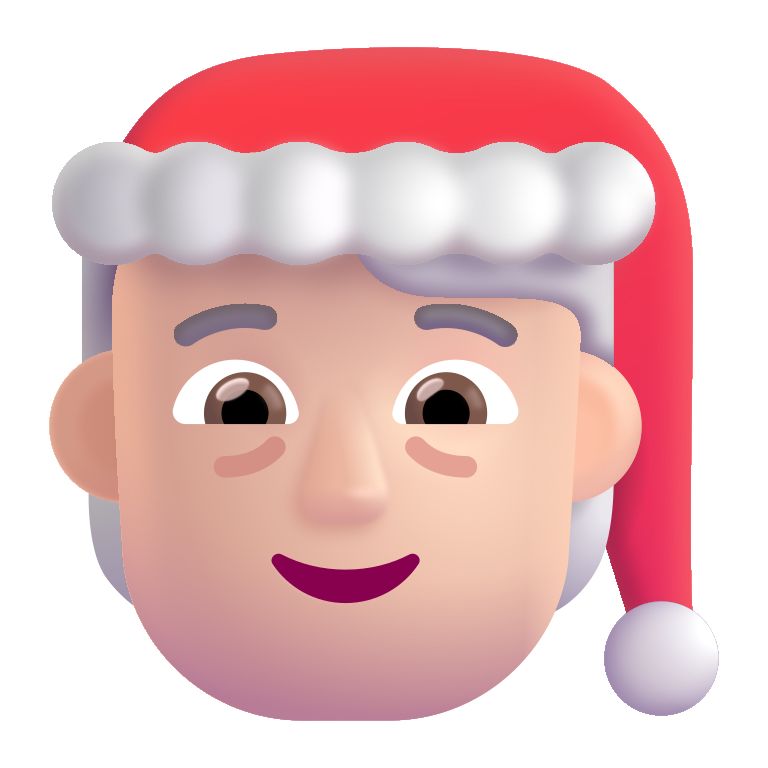
mx claus color light